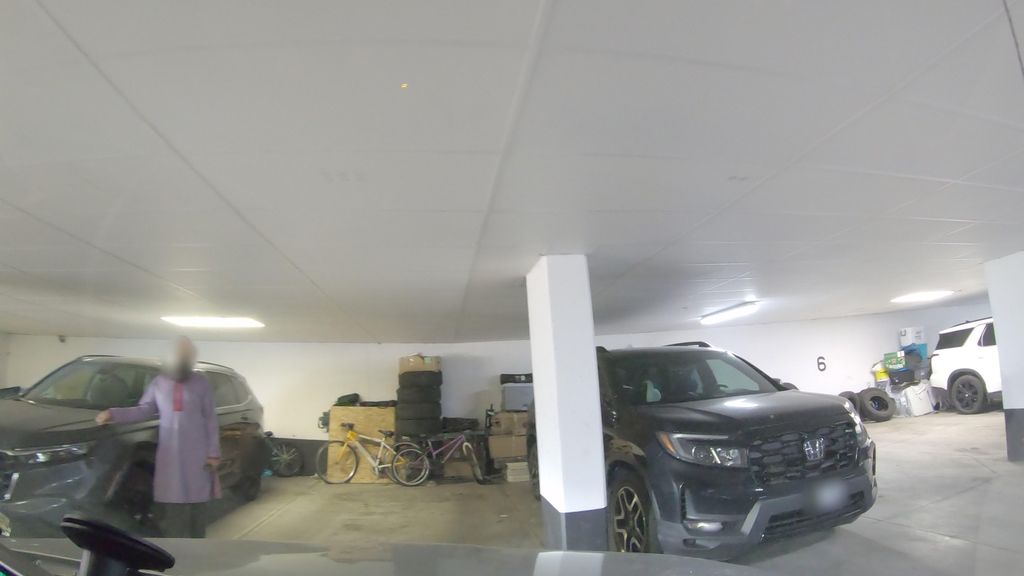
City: toronto